Field crop: maize
Growth stage: 2
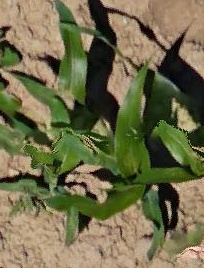
Species: maize